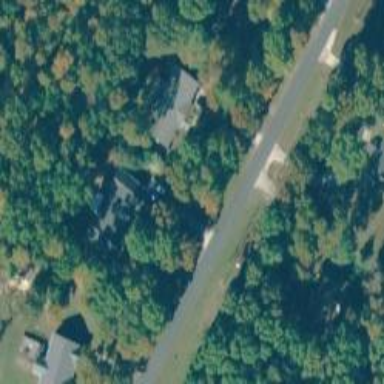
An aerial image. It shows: Driveway.